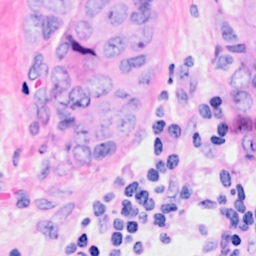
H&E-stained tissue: Breast